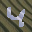
Label: 4